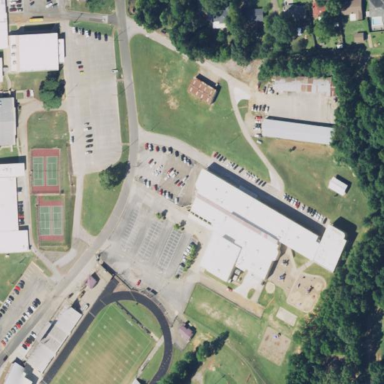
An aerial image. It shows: School.